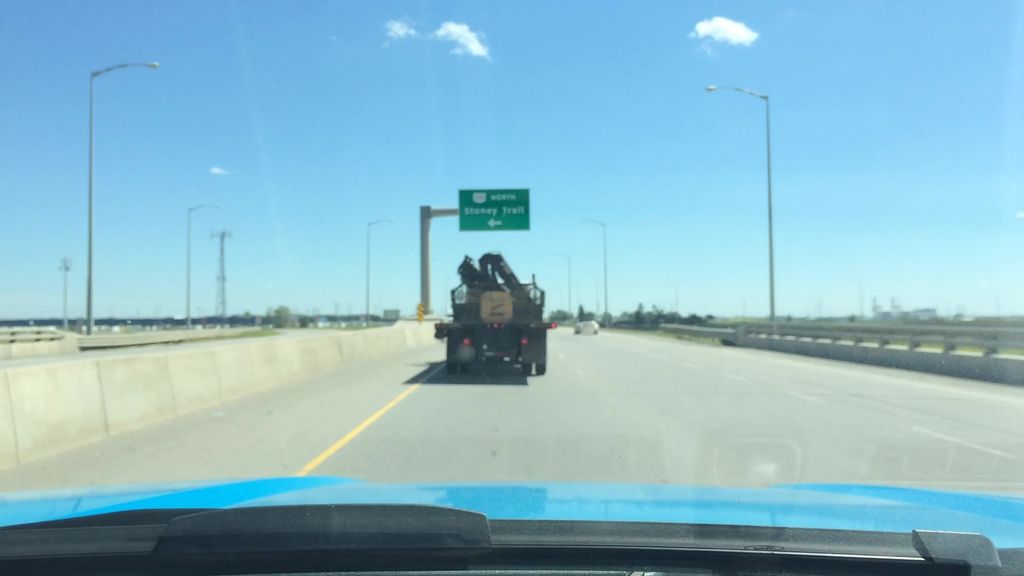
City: calgary